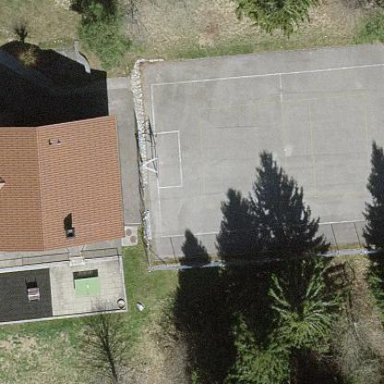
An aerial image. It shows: Basketball court on pitch.